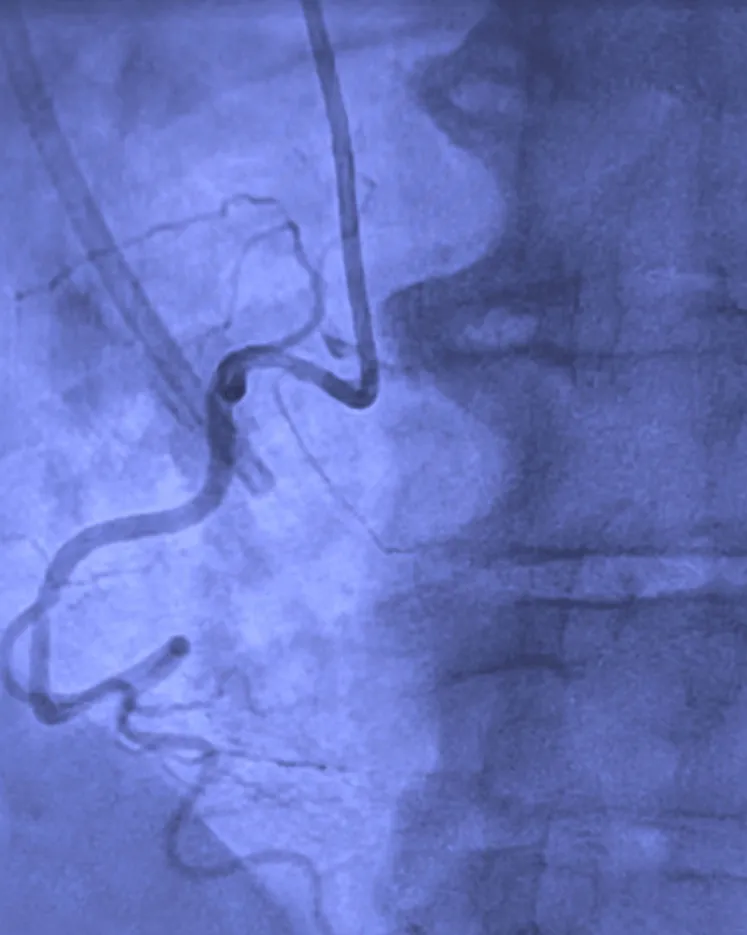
Coronary angiography of the right system demonstrating non-dominant right coronary artery.
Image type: radiology (x_ray)